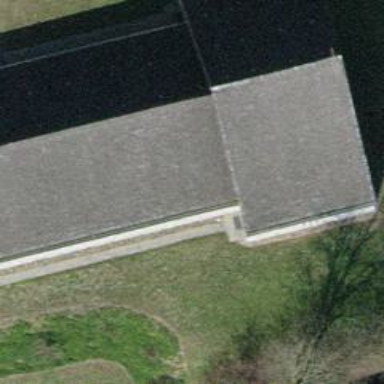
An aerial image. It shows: Chapel that serves as place of worship.